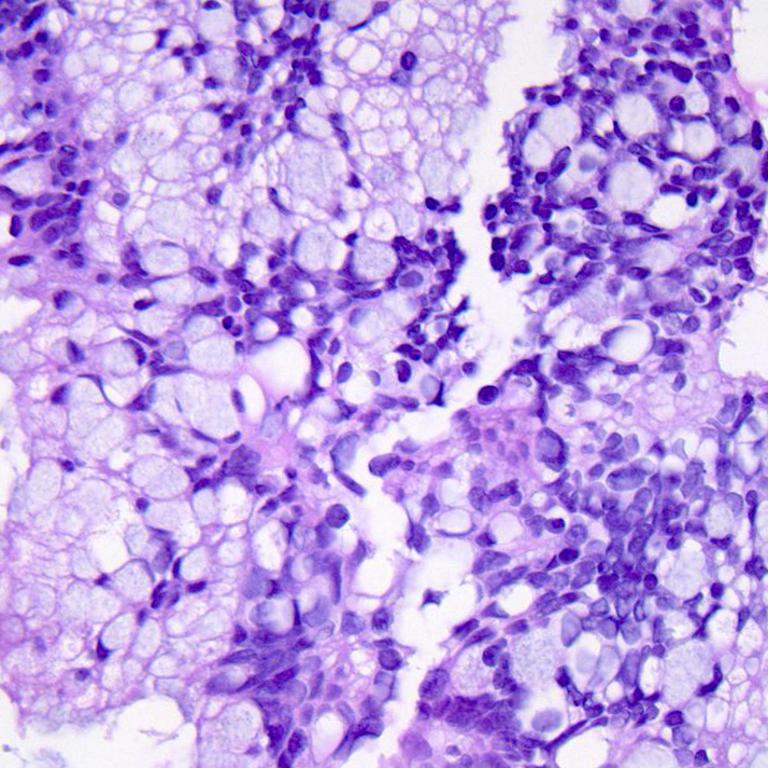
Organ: colon
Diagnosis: adenocarcinomas